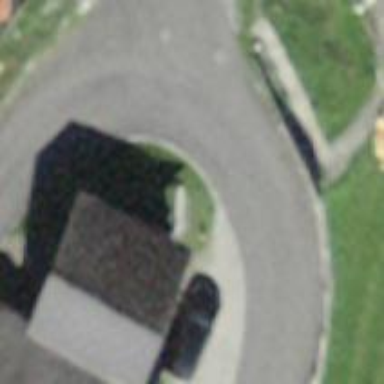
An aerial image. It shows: Bus stop along the road.